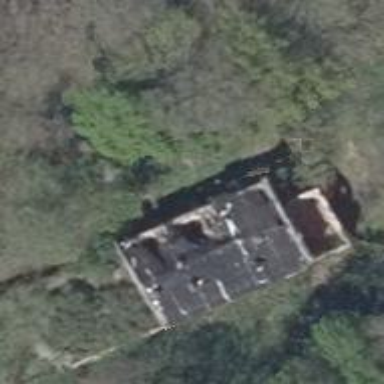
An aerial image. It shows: Ruins of building.